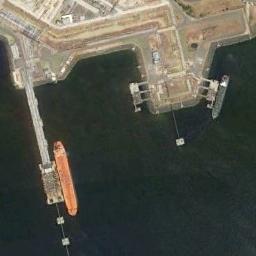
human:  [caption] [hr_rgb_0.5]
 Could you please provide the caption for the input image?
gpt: An orange-red and a green tanker docked at the dock .

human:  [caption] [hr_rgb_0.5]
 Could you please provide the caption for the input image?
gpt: Several ships of different sizes are docked at the dock and the water is dark green .

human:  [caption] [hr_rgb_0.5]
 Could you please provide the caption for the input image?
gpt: There are two ships in the green water on the shore .

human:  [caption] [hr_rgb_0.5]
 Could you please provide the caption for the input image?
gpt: There is a boat beside the dock .

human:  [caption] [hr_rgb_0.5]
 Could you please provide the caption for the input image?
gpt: The orange ship is docked at the harbor .